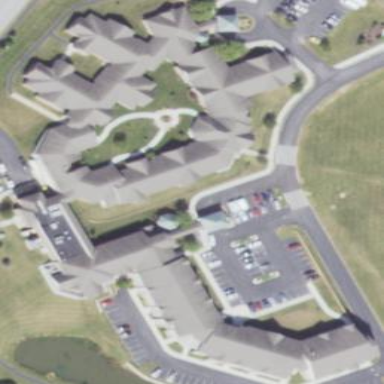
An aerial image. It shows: Building.